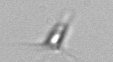
Label: Calciopappus